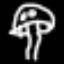
Label: mushroom